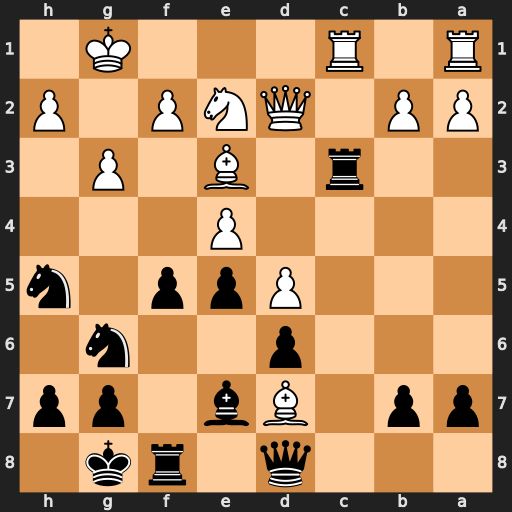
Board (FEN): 3q1rk1/pp1Bb1pp/3p2n1/3Ppp1n/4P3/2r1B1P1/PP1QNP1P/R1R3K1
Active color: b
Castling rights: -
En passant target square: -
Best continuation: Rxc1+ Rxc1 Qxd7